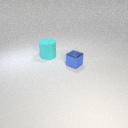
small blue metal cube in front of large cyan rubber cylinder